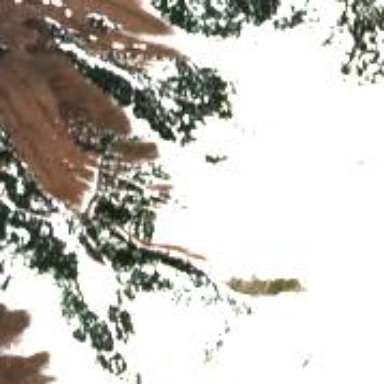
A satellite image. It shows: Winter sports area for skiing activities.